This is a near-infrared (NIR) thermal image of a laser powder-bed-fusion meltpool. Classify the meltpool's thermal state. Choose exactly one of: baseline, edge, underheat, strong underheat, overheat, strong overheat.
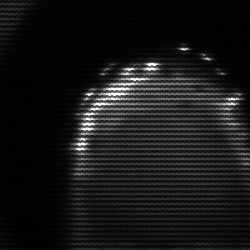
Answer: edge